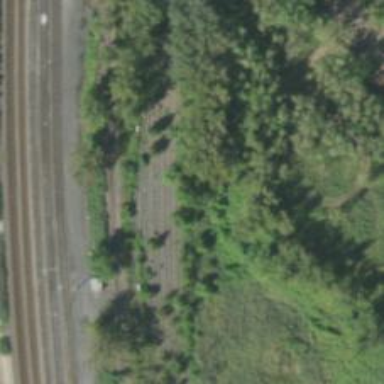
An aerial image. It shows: Abandoned railway yard.